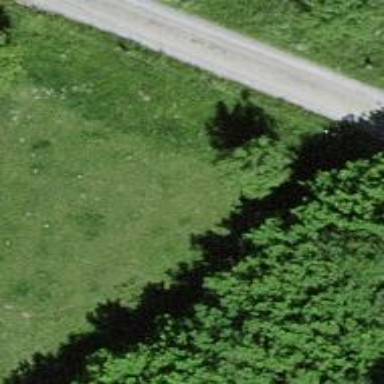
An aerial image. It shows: Single tag "natural: tree."